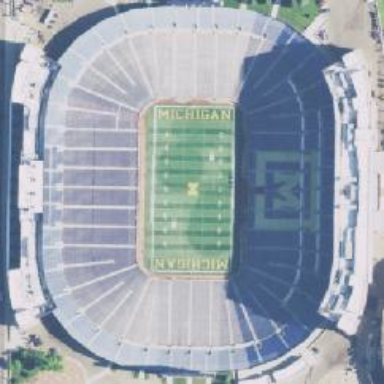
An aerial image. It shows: Stadium used for football and American football.